Question: I want to center an JLabel inside an BorderLayout. For now I use 'label.setHorizontalAlignment(SwingConstants.CENTER);' and 'label.setVerticalAlignment(SwingConstants.BOTTOM);'.
here the full Code:
'''
public class JSector extends JRenderPanel implements WarpGateConstants {
private Sector sector;
private JLabel jLabelSectorName;
private JLabel[] jLabelWarpGate;
public JSector(Sector s) {
super(new BorderLayout());
this.setSector(s);
setBorder(new EmptyBorder(5, 5, 5, 5));
}
@Override
public void paintView(Graphics2D g) {
g.setColor(getBackground());
g.fillRoundRect(0, 0, getWidth() - 1, getHeight() - 1, getWidth() / 3, getHeight() / 3);
g.setColor(getForeground());
g.drawRoundRect(0, 0, getWidth() - 1, getHeight() - 1, getWidth() / 3, getHeight() / 3);
}
private void setSector(Sector s) {
this.sector = s;
drawSectorInfo(s);
}
public Sector getSector() {
return sector;
}
private void drawSectorInfo(Sector s) {
removeAll();
if (jLabelSectorName == null || jLabelWarpGate == null) {
this.jLabelWarpGate = new JLabel[WARPGATE_MAX_VALUE + 1];
this.jLabelWarpGate[WARPGATE_NORTH] = new JLabel("N");
this.jLabelWarpGate[WARPGATE_EAST] = new JLabel("E");
this.jLabelWarpGate[WARPGATE_SOUTH] = new JLabel("S");
this.jLabelWarpGate[WARPGATE_WEST] = new JLabel("W");
for (byte i = 0; i < jLabelWarpGate.length; i++) {
setupLabel(jLabelWarpGate[i], i);
}
this.jLabelSectorName = new JLabel("SectorName");
add(this.jLabelWarpGate[WARPGATE_NORTH], BorderLayout.NORTH);
add(jLabelWarpGate[WARPGATE_EAST], BorderLayout.EAST);
add(jLabelWarpGate[WARPGATE_SOUTH], BorderLayout.SOUTH);
add(jLabelWarpGate[WARPGATE_WEST], BorderLayout.WEST);
add(jLabelSectorName, BorderLayout.CENTER);
}
for (byte i = 0; i < jLabelWarpGate.length; i++) {
WarpGate gate = s.getWarpGate(i);
if (gate != null && gate.exists()) {
jLabelWarpGate[i].setToolTipText("TargetSector: " + gate.getTargetGridPos());
jLabelWarpGate[i].setVisible(true);
} else {
jLabelWarpGate[i].setVisible(false);
}
}
jLabelSectorName.setText(s.getName());
}
private static JLabel setupLabel(JLabel label, byte warpGateID) {
Font font = label.getFont();
font = new Font(font.getName(), Font.BOLD, font.getSize() + 2);
label.setFont(font);
label.setForeground(new Color(255, 150, 0));
label.setBackground(new Color(0, 100, 255, 150));
label.setOpaque(true);
switch (warpGateID) {
case WARPGATE_NORTH:
label.setHorizontalAlignment(SwingConstants.CENTER);
label.setVerticalAlignment(SwingConstants.TOP);
break;
case WARPGATE_EAST:
label.setHorizontalAlignment(SwingConstants.RIGHT);
label.setVerticalAlignment(SwingConstants.CENTER);
break;
case WARPGATE_SOUTH:
label.setHorizontalAlignment(SwingConstants.CENTER);
label.setVerticalAlignment(SwingConstants.BOTTOM);
break;
case WARPGATE_WEST:
label.setHorizontalAlignment(SwingConstants.LEFT);
label.setVerticalAlignment(SwingConstants.CENTER);
break;
}
return label;
}
}
'''
It works good but the West and East Gates have different Vertical positions:

I hope you can help me to solve this problem
I think I found the Problem. I set some Lables visible(false) and this causes the problem. But the problem is still there, how do I get these Jlabels on same line.
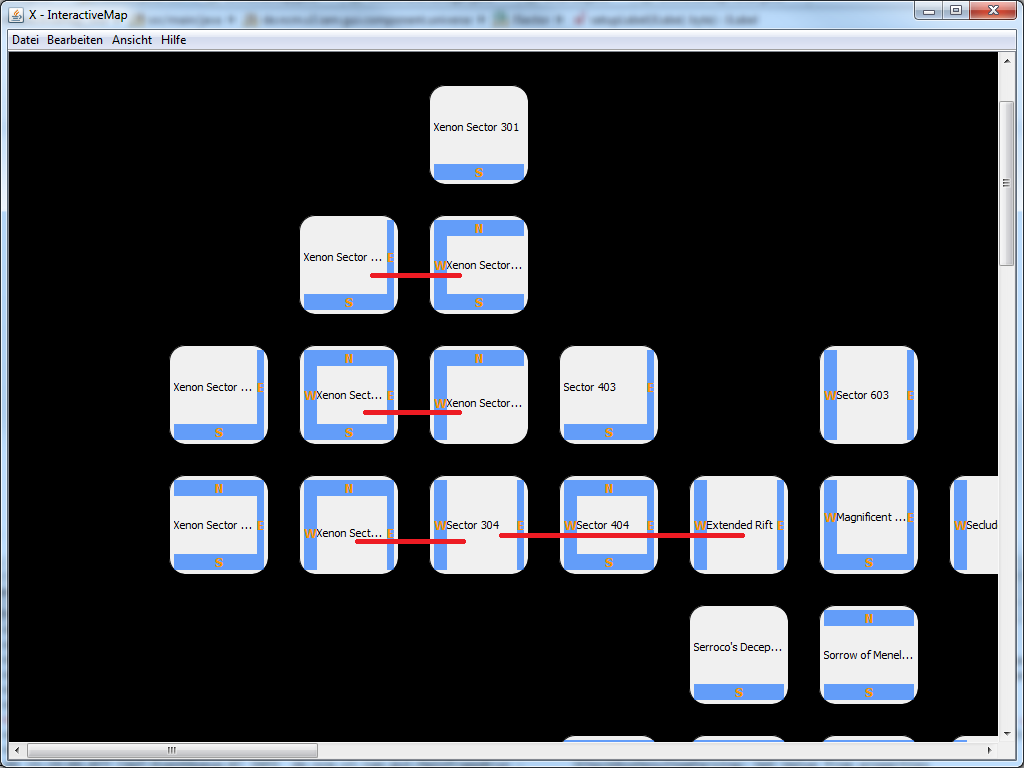
Answer: I found (one) solution that works good for me:
'''
label.setForeground(new Color(255, 255, 255, 0));
'''
this let the Component "appear" but displays nothing => Every JLabel is on the same level